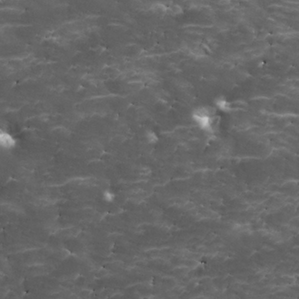
Label: non_frost